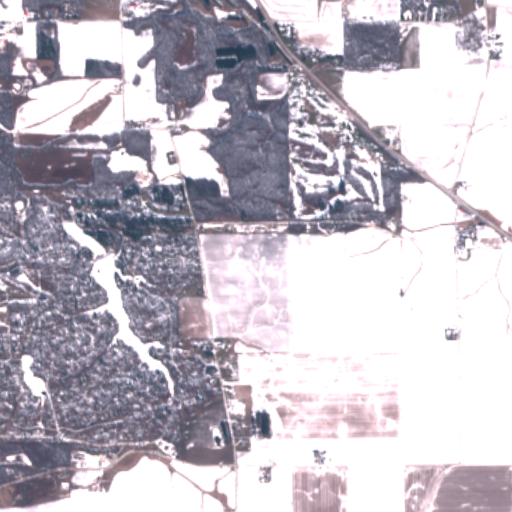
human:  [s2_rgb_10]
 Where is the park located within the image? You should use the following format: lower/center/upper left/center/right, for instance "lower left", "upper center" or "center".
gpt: The park is located in the center left of the image.
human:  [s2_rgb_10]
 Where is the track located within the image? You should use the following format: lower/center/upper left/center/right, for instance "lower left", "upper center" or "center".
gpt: There is no track in the image.